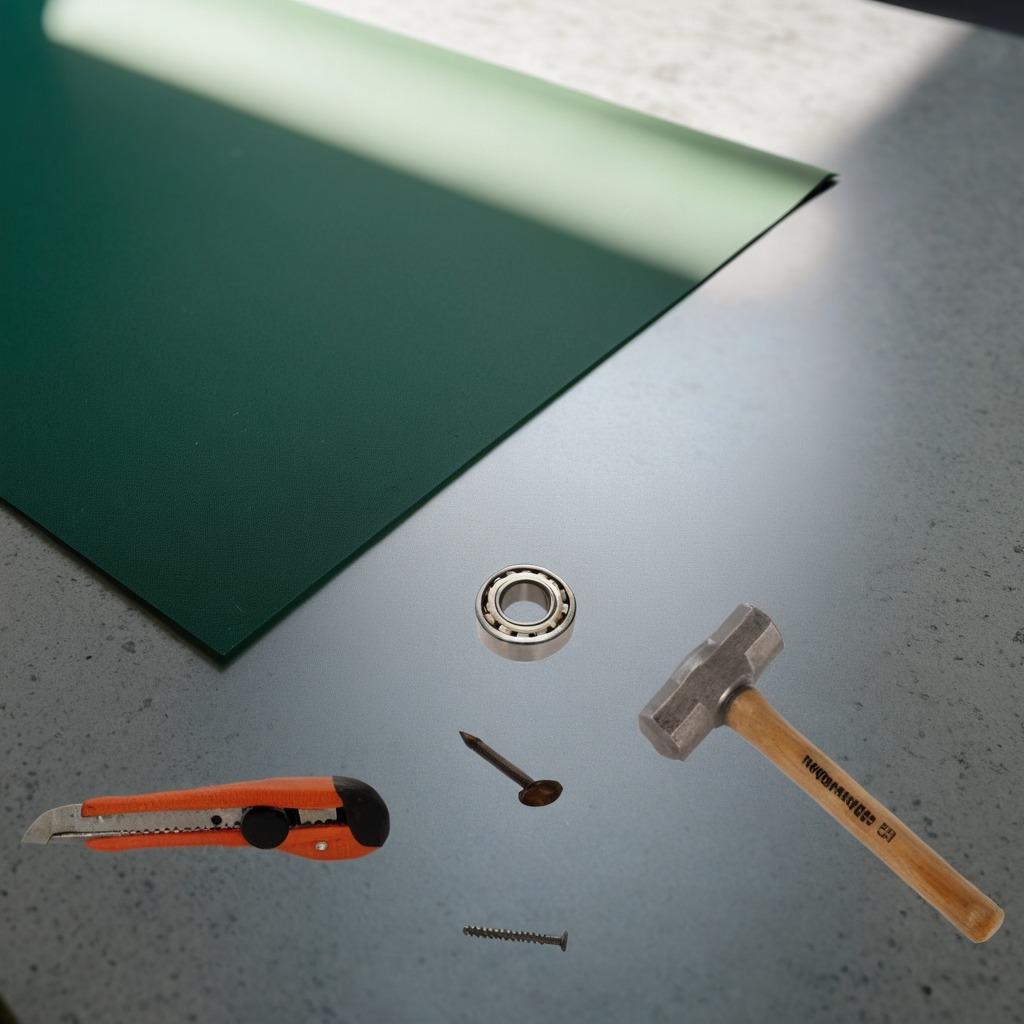
A ball bearing, a utility knife, a machine screw, an iron nail, and a hammer are lying on the granite tabletop.